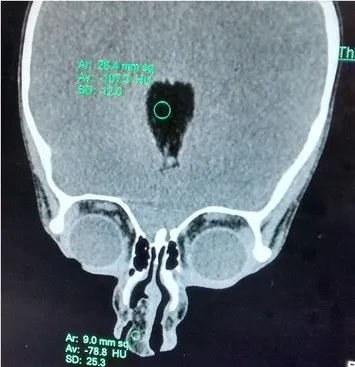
CECT Coronal view -Lipoma in the genu of corpus callosum and nasal tip with obliteration of right nasal cavity.
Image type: radiology (ct)